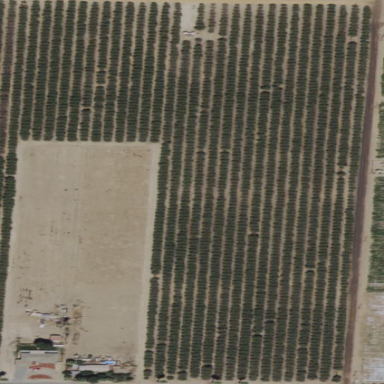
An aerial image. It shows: Orchard.